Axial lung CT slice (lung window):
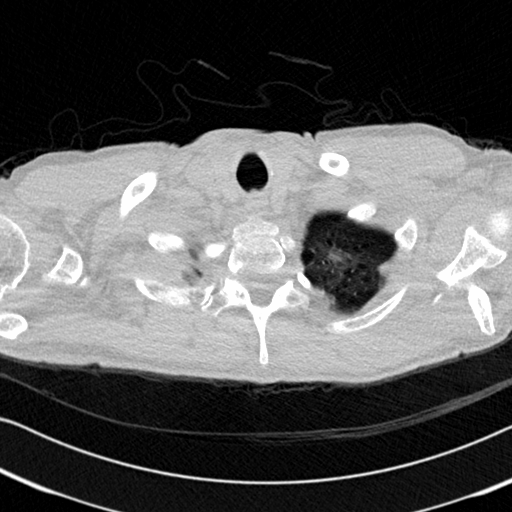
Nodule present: no